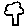
Label: tree